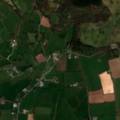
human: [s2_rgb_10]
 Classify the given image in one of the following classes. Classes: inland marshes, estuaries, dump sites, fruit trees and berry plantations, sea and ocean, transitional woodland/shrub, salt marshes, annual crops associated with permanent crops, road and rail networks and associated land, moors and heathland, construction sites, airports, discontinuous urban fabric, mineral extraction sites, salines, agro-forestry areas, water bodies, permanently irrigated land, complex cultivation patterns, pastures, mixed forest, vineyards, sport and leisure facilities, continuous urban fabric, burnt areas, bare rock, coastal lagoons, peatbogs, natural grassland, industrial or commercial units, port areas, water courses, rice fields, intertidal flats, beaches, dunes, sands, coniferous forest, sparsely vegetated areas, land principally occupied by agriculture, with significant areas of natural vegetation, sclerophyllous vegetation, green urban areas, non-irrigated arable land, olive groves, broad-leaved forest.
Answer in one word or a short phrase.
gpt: pastures, land principally occupied by agriculture, with significant areas of natural vegetation, broad-leaved forest